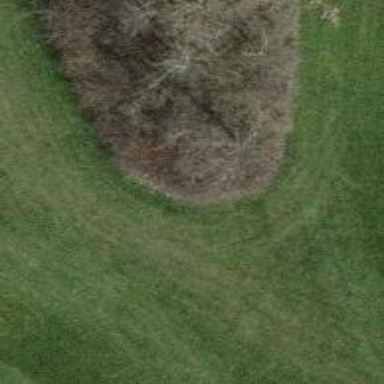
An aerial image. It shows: Hedge acting as barrier.